Field crop: tomato
Growth stage: 2
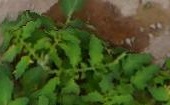
Species: tomato